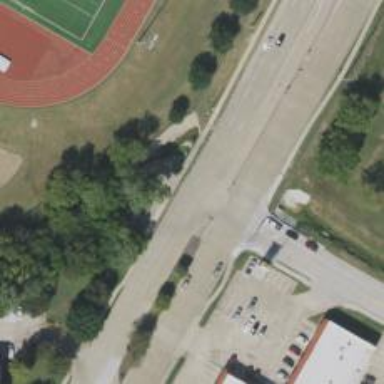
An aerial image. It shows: Secondary road with separate sidewalks.